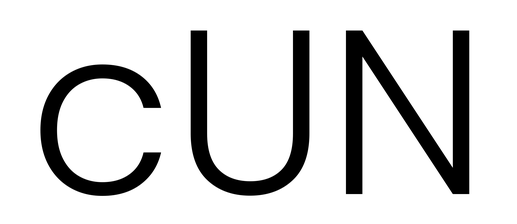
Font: Poppins-Light